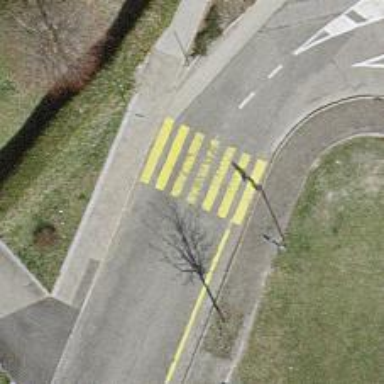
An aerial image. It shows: Zebra crossing on the road.